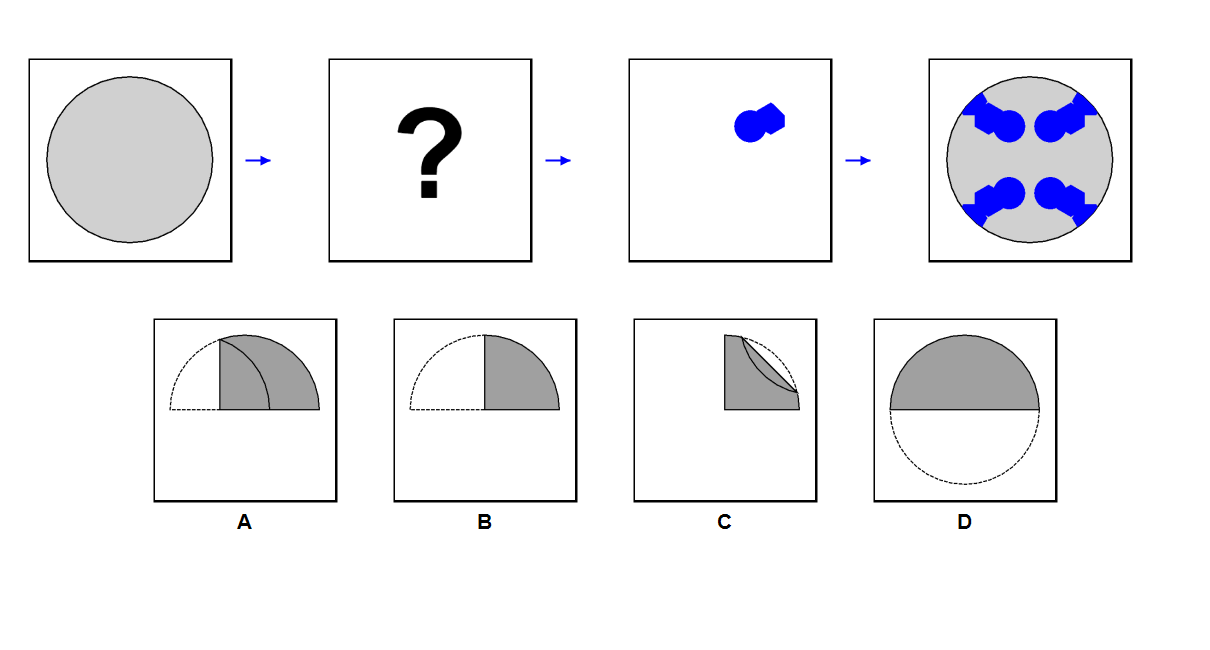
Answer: A